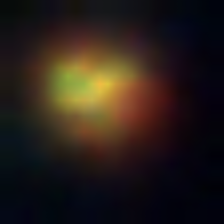
Taxon: NanoPlankton
Group: Other